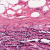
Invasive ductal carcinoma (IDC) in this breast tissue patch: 0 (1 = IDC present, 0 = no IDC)